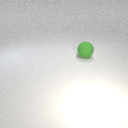
large green rubber sphere